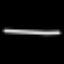
Label: line